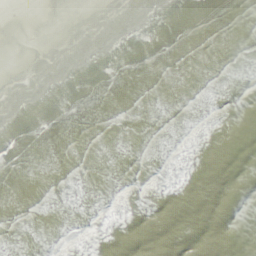
Label: beach